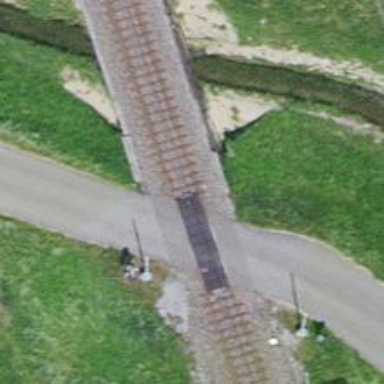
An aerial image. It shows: Railway level crossing.